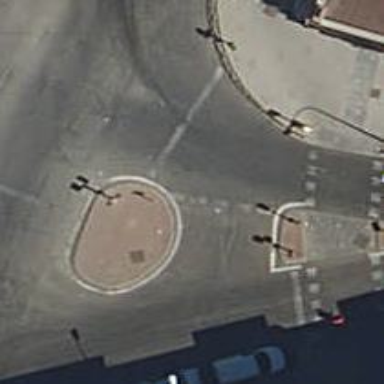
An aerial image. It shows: Crossing with traffic signals.